【题型】解答题　【知识点】平面几何　【难度】medium
在 $\triangle ABC$ 中, $\angle ACB = 90^\circ$, $\angle B = 60^\circ$, 点 $D$ 为线段 $AB$ 上一点动点, 连接 $CD$。

(1) 如图1, 若 $AC = 9$, $BD = \sqrt{3}$, 求线段 $AD$ 的长。

(2) 如图2, 以 $CD$ 为边在 $CD$ 上方作等边 $\triangle CDE$, 点 $F$ 是 $DE$ 的中点, 连接 $BF$ 并延长, 交 $CD$ 的延长线于点 $G$。若 $\angle G = \angle BCE$, 求证：$GF = BF + BE$。
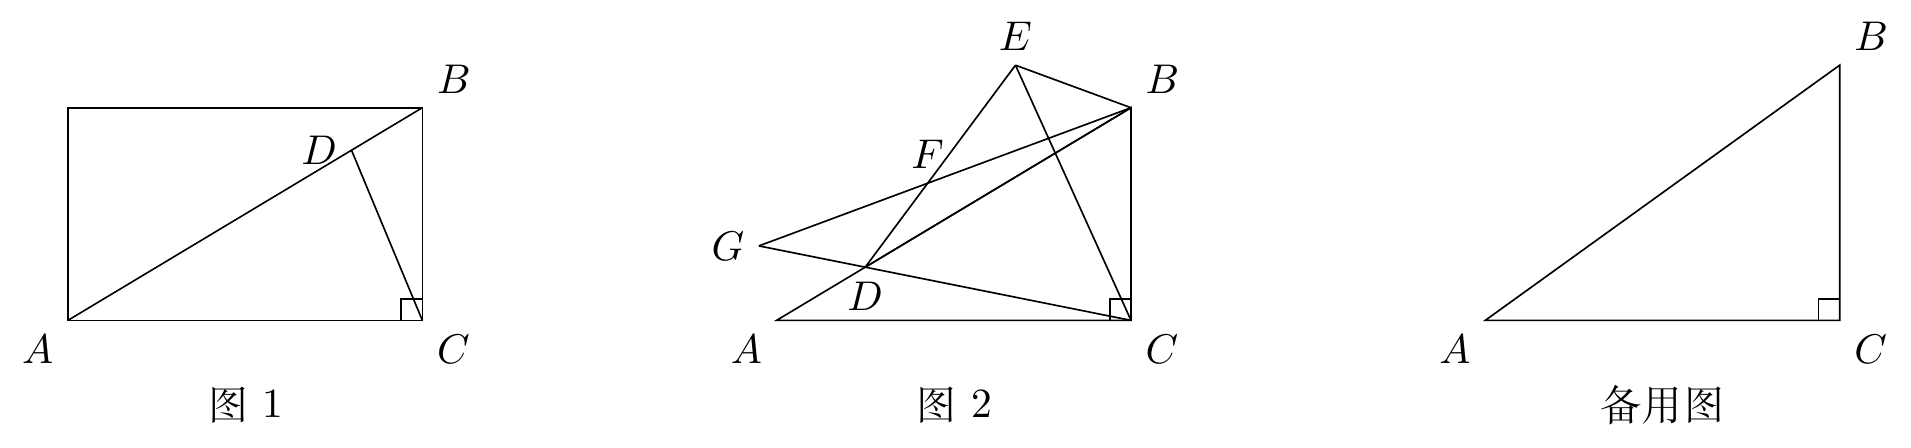
【解答】
解：(1) 在 $Rt \triangle ABC$ 中, $\angle ACB = 90^\circ$,

$\because \angle B = 60^\circ$, $AC = 9$,

$\therefore \tan 60^\circ = \frac{AC}{BC}$, $BC = \frac{AC}{\sqrt{3}} = 3\sqrt{3}$, $AB = 2BC = 6\sqrt{3}$,

$\because BD = \sqrt{3}$,

$\therefore AD = AB - BD = 5\sqrt{3}$；

(2) 取 $AB$ 的中点 $O$, 连接 $OC$, 如图：

在 $Rt \triangle ABC$ 中, 点 $O$ 为斜边 $AB$ 的中点,

$\therefore OC = OB$,

$\because \angle ABC = 60^\circ$,

$\therefore \triangle BOC$ 为等边三角形,

$\therefore CO = CB$, $\angle OCB = \angle BOC = 60^\circ$,

$\therefore \angle DOC = 120^\circ$,

$\because \triangle CDE$ 为等边三角形,

$\therefore CD = CE$, $\angle DCE = 60^\circ$,

$\therefore \angle DCE = \angle OCB = 60^\circ$,

$\therefore \angle OCD + \angle OCE = \angle OCE + \angle BCE$,

$\therefore \angle OCD = \angle BCE$,

在 $\triangle OCD$ 和 $\triangle BCE$ 中,

$\begin{cases}
CD = CE \\
\angle OCD = \angle BCE \\
CO = CB
\end{cases}$

$\therefore \triangle OCD \cong \triangle BCE$ (SAS),

$\therefore \angle EBC = \angle DOC = 120^\circ$,

$\therefore \angle OCB + \angle EBC = 180^\circ$,

$\therefore OC // BE$,

在 $GF$ 上截取 $HF = BF$, 连接 $DH$,

$\because$ 点 $F$ 是 $DE$ 的中点,

$\therefore FE = FD$,

在 $\triangle BEF$ 和 $\triangle HDF$ 中,

$\begin{cases}
BF = HF \\
\angle BFE = \angle HFD \\
FE = FD
\end{cases}$

$\therefore \triangle BEF \cong \triangle HDF$ (SAS),

$\therefore BE = HD$, $\angle BEF = \angle HDF$,

$\therefore DH // BE$,

$\therefore DH // OC$,

$\therefore \angle HDG = \angle OCD$,

又 $\because \angle G = \angle BCE$,

$\therefore \angle G = \angle HDG$,

$\therefore HG = HD$,

$\therefore HG = BE$,

$\therefore GF = HG + FH = BE + BF$。
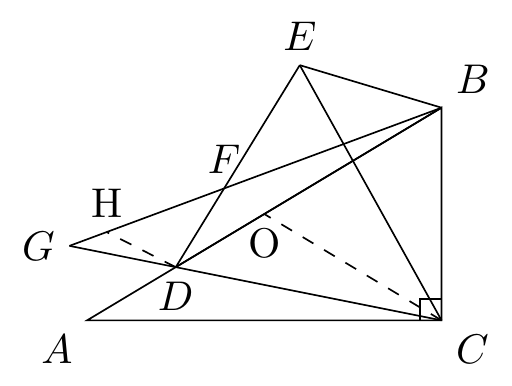